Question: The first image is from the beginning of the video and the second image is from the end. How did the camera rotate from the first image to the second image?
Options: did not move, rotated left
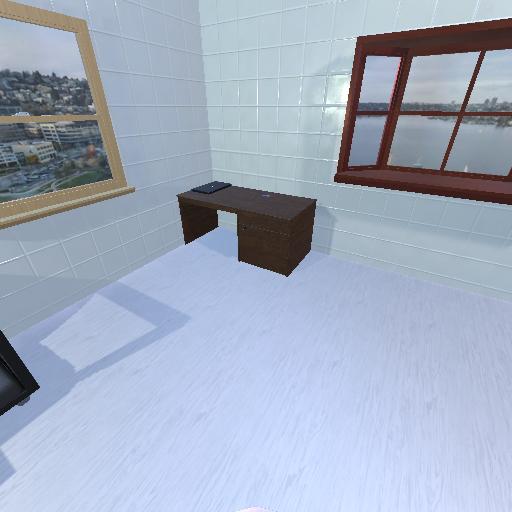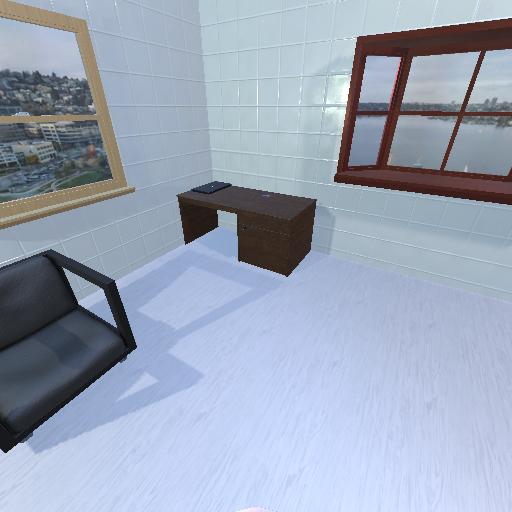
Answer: did not move